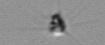
Label: Calciopappus